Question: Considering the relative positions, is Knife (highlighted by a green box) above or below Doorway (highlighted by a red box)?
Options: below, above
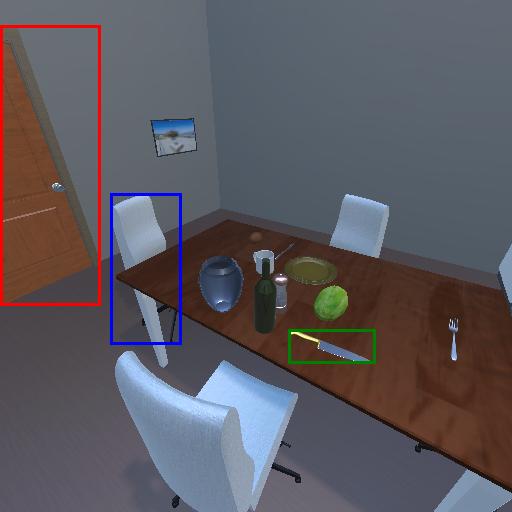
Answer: below